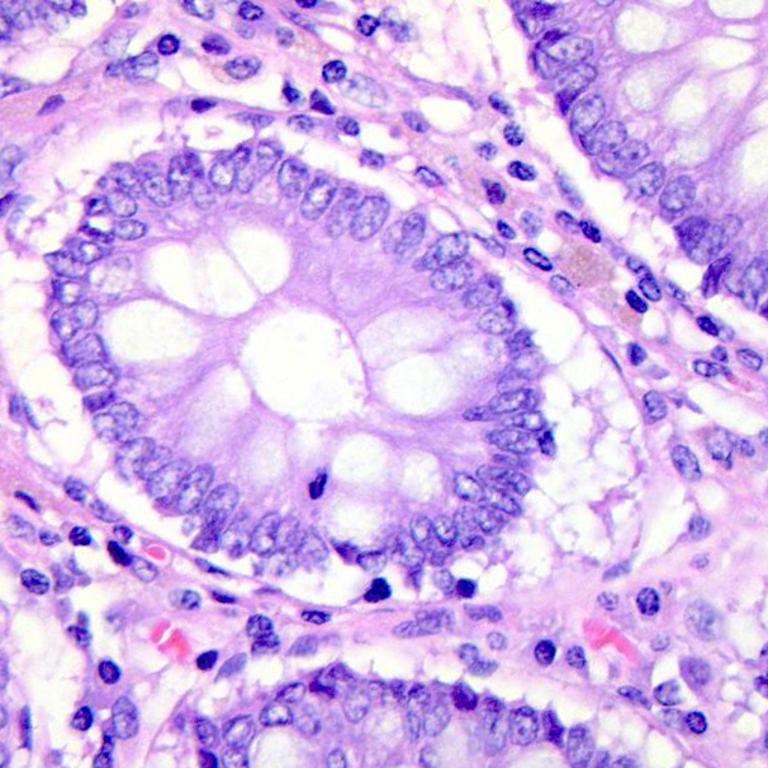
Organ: colon
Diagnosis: benign